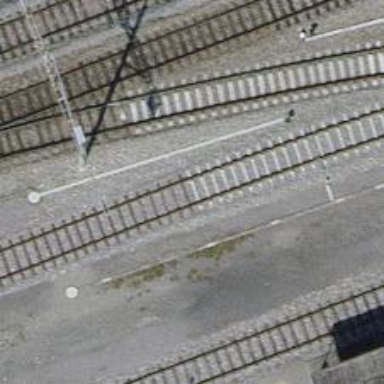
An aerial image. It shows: Single track railway siding.